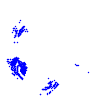
Particle: pion